Interaction volume radius: 5 \u00c5
Interaction volume height: 30 \u00c5
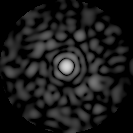
Disorder parameter: 0.8249